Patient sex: M
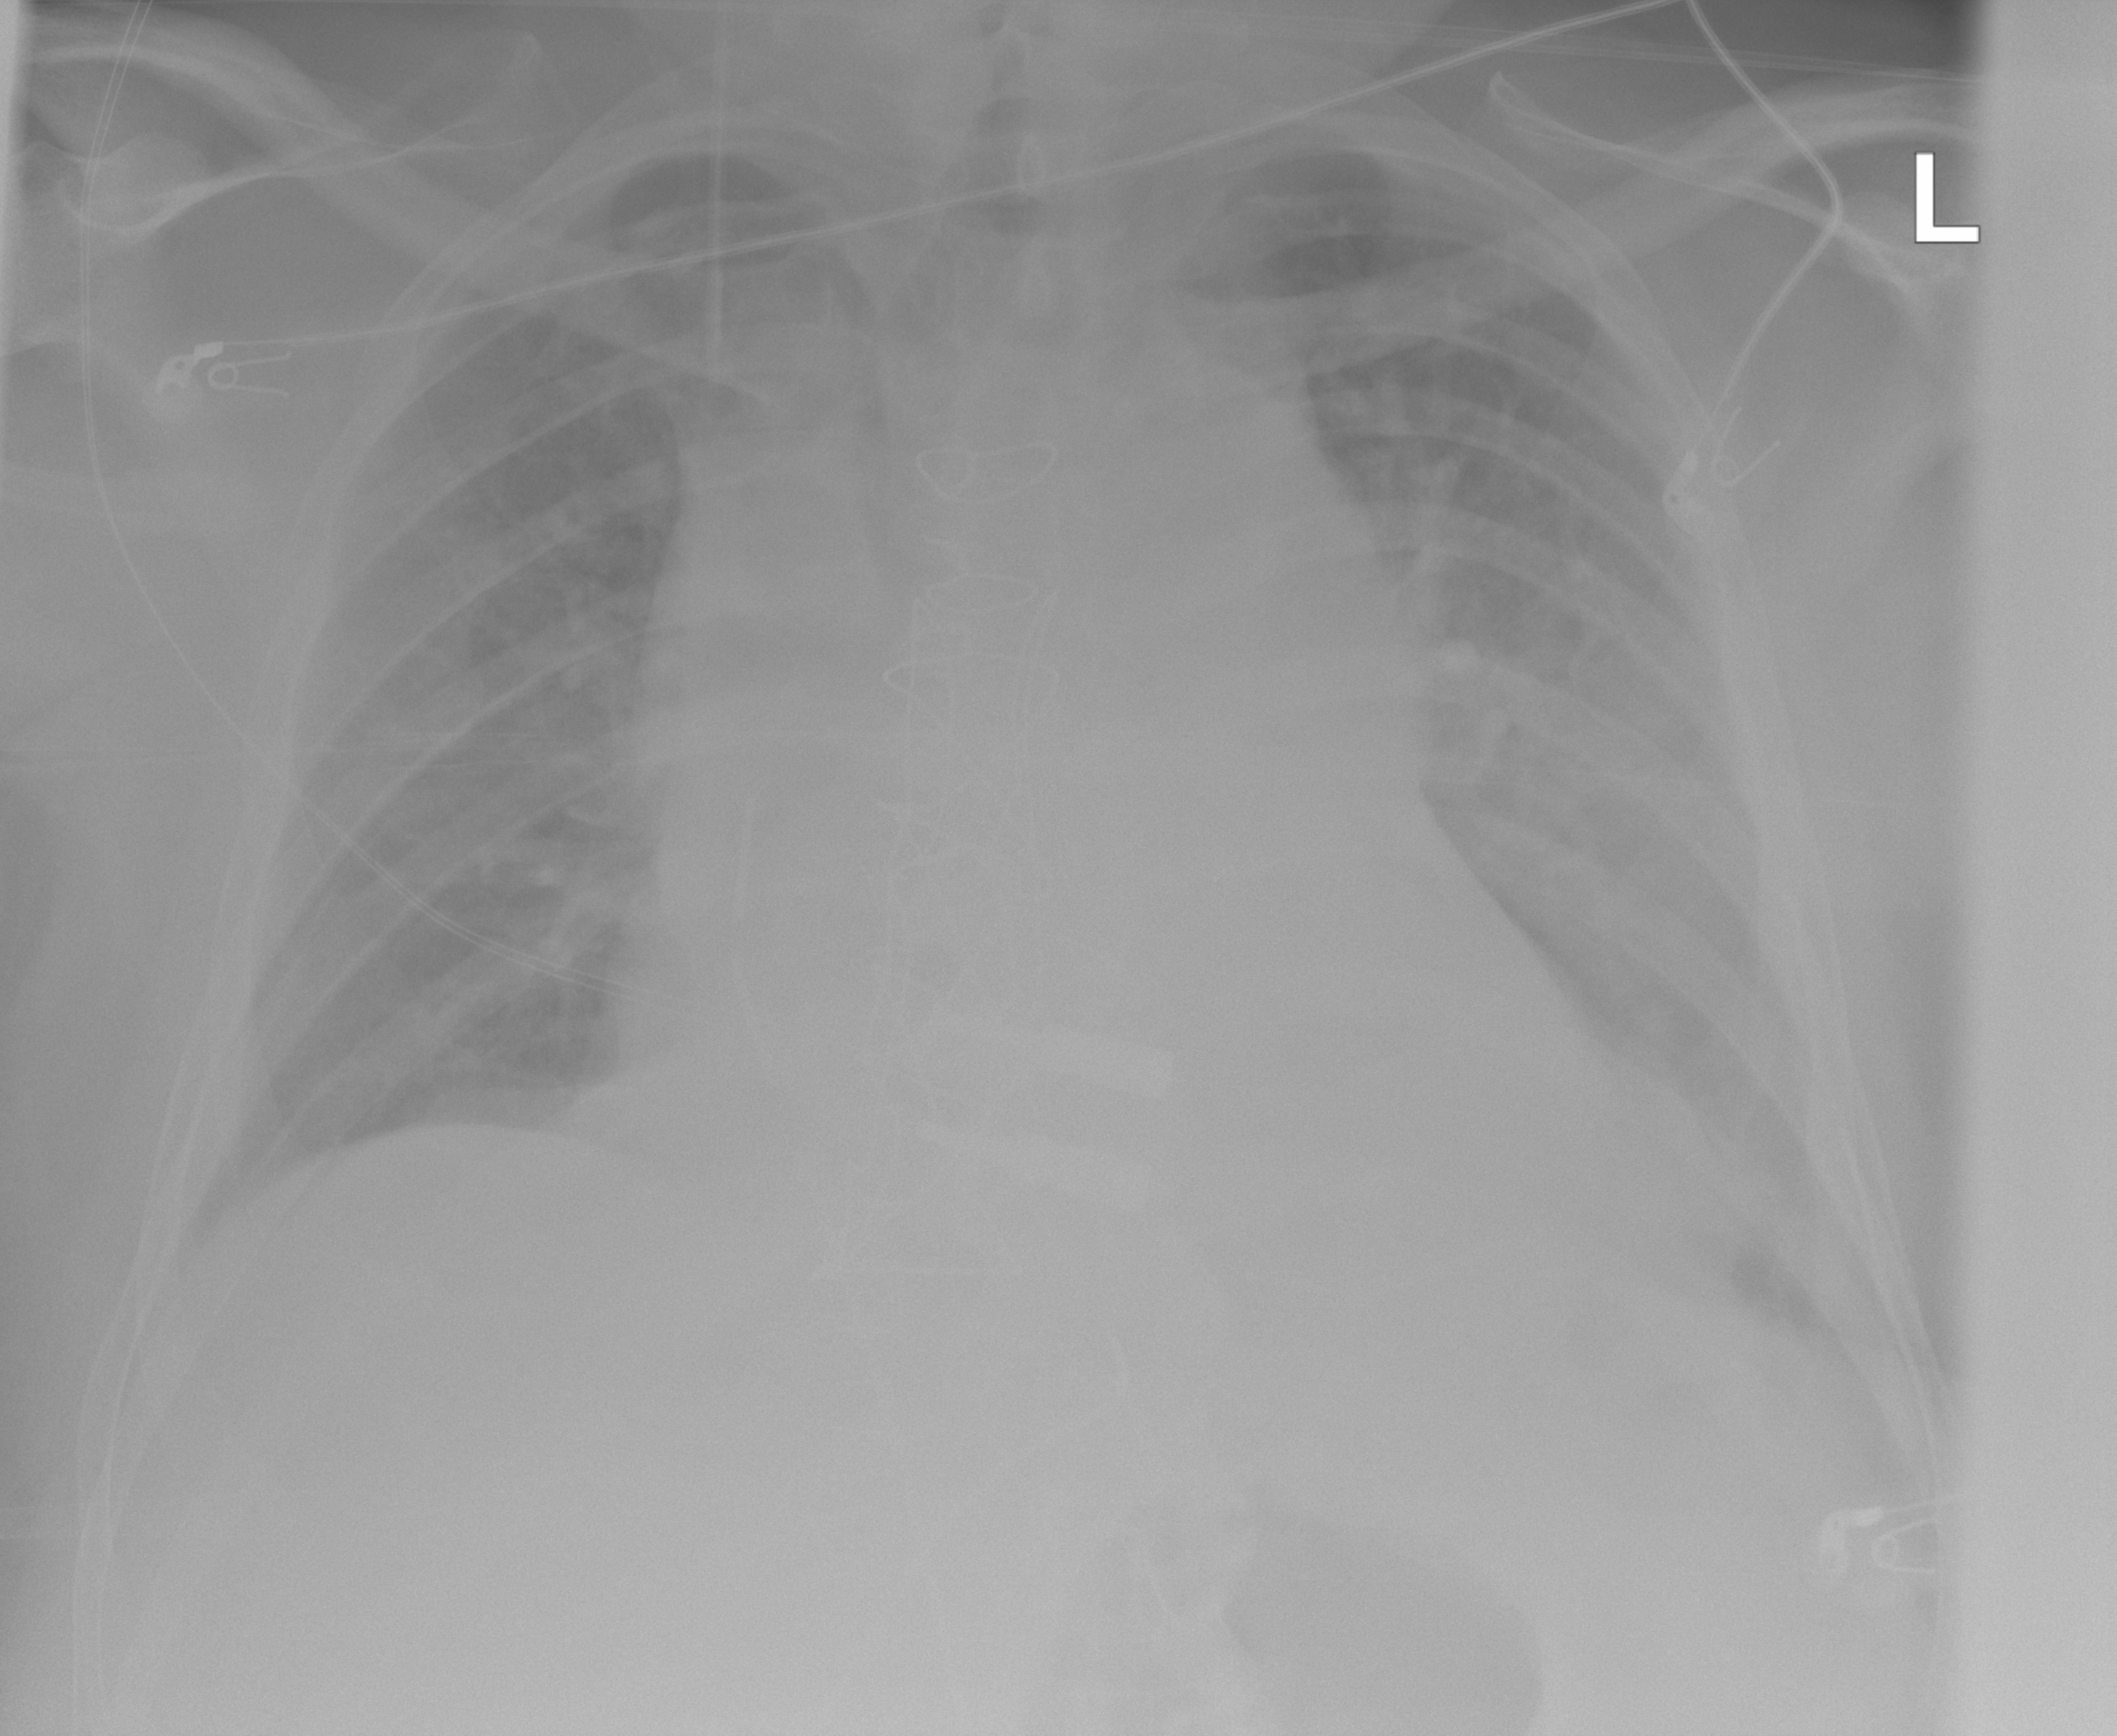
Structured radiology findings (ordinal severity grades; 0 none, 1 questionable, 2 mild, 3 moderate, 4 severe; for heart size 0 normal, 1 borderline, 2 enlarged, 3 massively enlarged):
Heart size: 2
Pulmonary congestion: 2
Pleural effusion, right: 0
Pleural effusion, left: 2
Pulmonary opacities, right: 2
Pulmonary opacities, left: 2
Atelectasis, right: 0
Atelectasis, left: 2